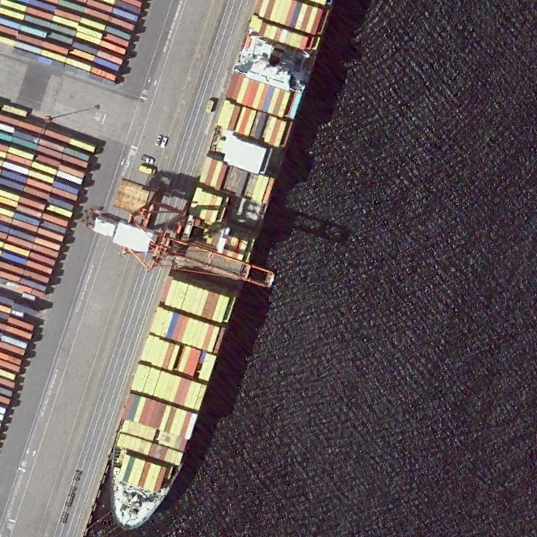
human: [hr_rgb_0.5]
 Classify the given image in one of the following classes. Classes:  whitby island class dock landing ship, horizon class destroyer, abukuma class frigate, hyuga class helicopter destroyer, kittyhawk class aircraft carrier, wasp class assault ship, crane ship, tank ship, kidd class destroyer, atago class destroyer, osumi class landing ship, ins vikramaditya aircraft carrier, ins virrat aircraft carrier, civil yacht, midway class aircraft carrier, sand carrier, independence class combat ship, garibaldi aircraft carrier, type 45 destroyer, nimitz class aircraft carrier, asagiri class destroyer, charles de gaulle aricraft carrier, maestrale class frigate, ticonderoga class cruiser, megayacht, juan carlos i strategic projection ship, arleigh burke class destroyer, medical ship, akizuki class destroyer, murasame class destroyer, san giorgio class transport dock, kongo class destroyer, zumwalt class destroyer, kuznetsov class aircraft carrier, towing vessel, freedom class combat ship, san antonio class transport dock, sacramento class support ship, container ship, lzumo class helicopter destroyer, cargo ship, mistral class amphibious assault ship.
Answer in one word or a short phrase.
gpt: Container ship